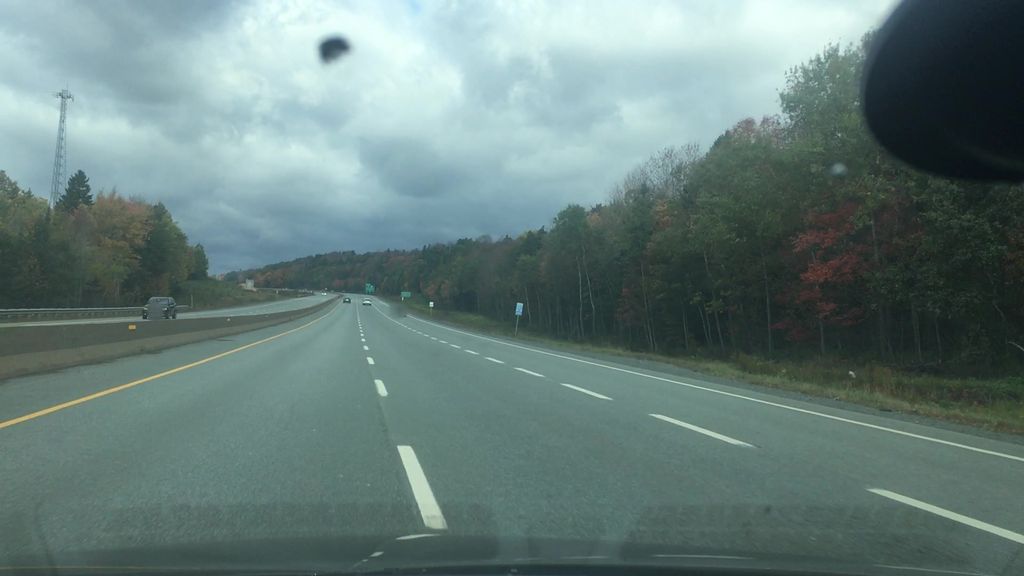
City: halifax